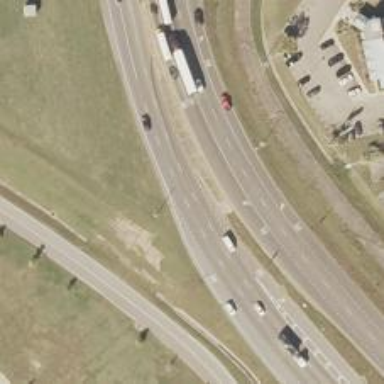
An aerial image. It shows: Asphalt road designated as trunk highway.